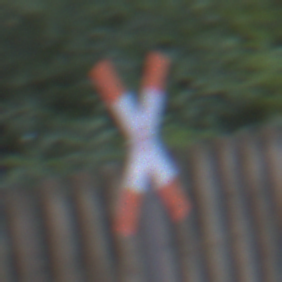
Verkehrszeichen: Andreaskreuz
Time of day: SunriseSunset
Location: Outdoor (Urban)
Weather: PartlyCloudy
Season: NotSpecified
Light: Natural